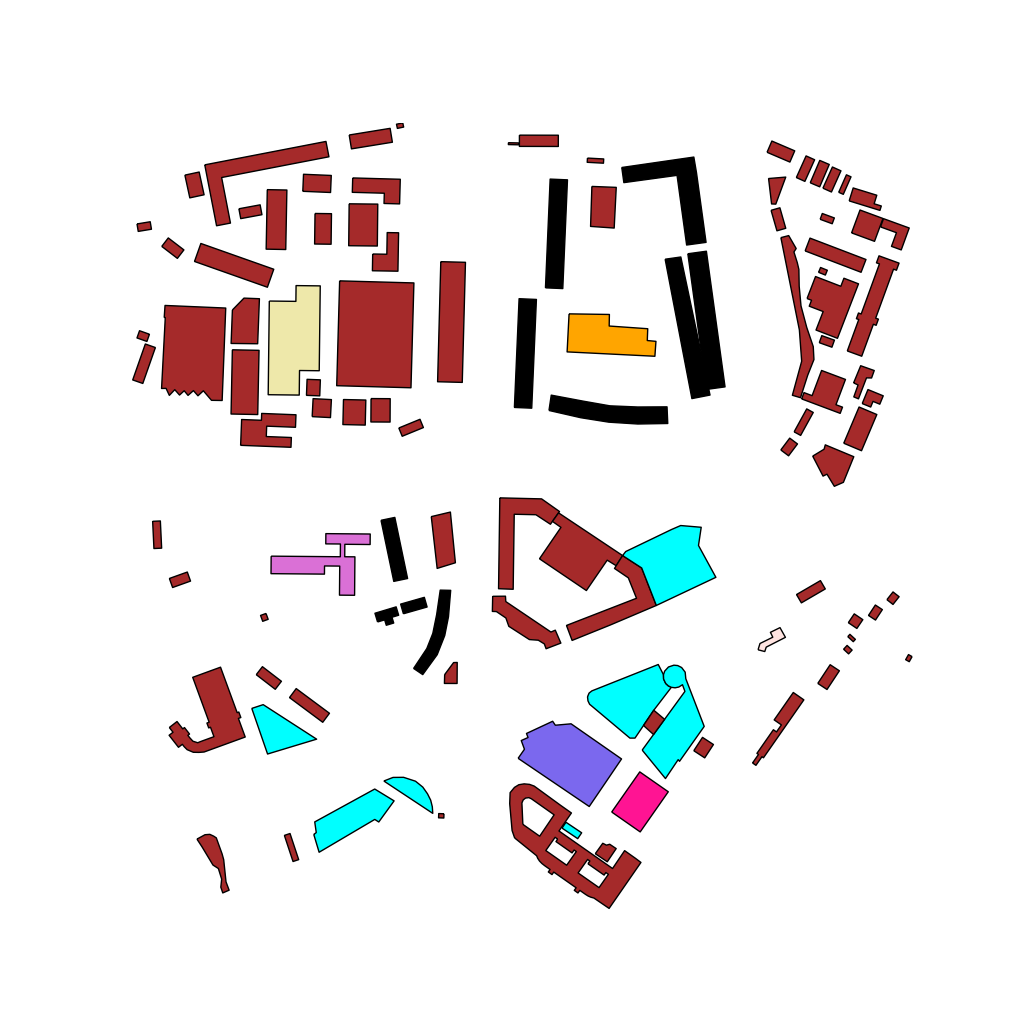
Tags: overhead vector_map, business, industrial, recreation, residential, special, modern, high_rise, individual_rise, low_rise, density_1, Building, College, Facility, Gas, Mall, Rail, Resto, School, Ythsport, 1.0 km²